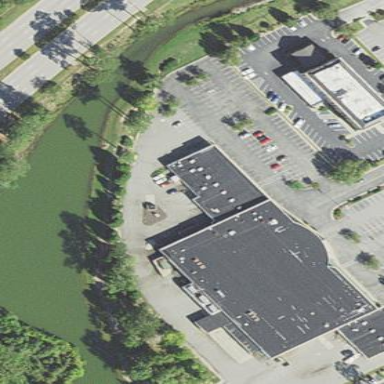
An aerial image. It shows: Building.